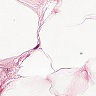
Metastatic tissue present: no